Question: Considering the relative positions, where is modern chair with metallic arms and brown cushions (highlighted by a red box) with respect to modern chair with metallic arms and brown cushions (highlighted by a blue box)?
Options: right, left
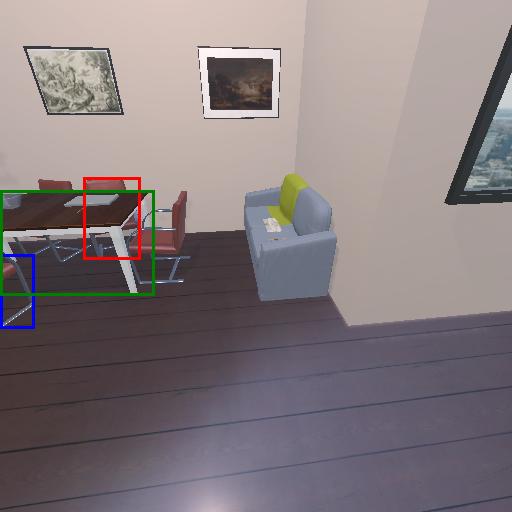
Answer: right